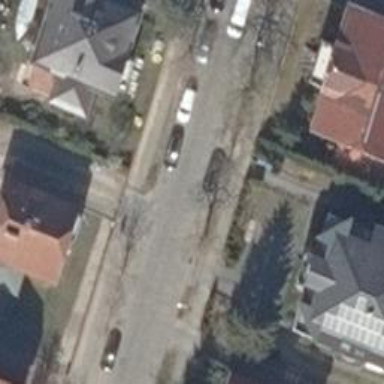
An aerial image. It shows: Driveway.